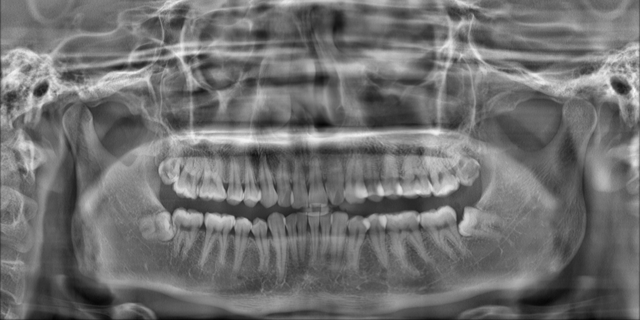
adult